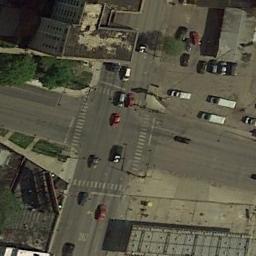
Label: intersection